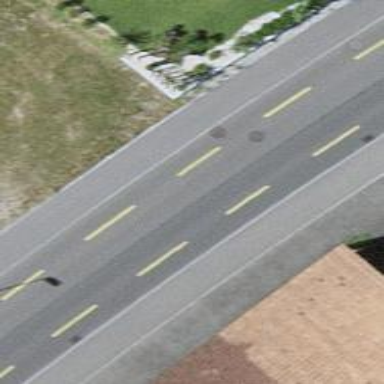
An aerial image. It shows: Tertiary road with asphalt surface. There is separate cycle lane and sidewalks on both sides of the road.